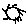
Label: sun